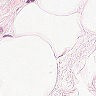
Metastatic tissue present: no